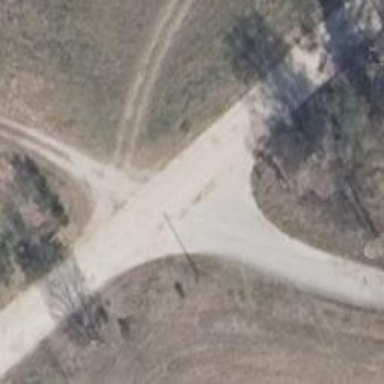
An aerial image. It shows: Sandy track road.